Question: Below is the code I have searched from net. this code is printing the each list item in next line but I don't want like that.
Below is expected output I want to write in pdf:
'''
List orderedList = new List(List.ORDERED);
orderedList.add(new ListItem("Item 1"));
orderedList.add(new ListItem("Item 2"));
orderedList.add(new ListItem("Item 3"));
'''
Expected output:

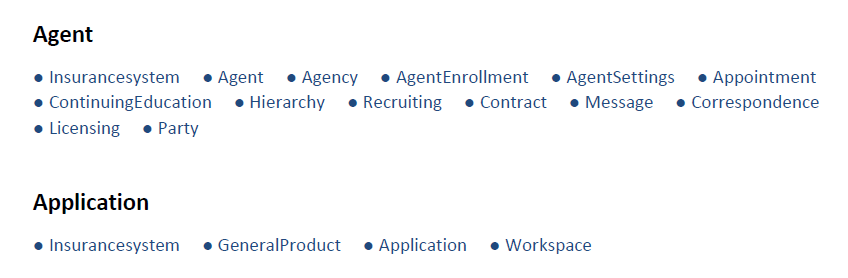
Answer: '''
import com.lowagie.text.*;
import com.lowagie.text.pdf.PdfWriter
import javax.swing.text.Document
public static void main(String[] args){
String[] ITEMS = ["Insurance system", "Agent", "Agency", "Agent Enrollment", "Agent Settings",
"Appointment", "Continuing Education", "Hierarchy", "Recruiting", "Contract",
"Message", "Correspondence", "Licensing", "Party"];
com.lowagie.text.Document document = new com.lowagie.text.Document();
PdfWriter.getInstance(document,new FileOutputStream("List1.pdf"));
Font zapfdingbats = new Font();
Font font = new Font();
Chunk bullet = new Chunk("*", zapfdingbats);
document.open();
Paragraph p = new Paragraph("Items can be split if they don't fit at the end: ", font);
for (String item: ITEMS) {
p.add(bullet);
p.add(new Phrase(" " + item + " ", font));
}
document.add(p);
document.close();
}
'''